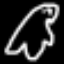
Label: frog